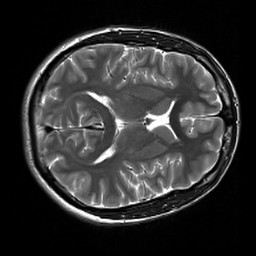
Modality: T2w
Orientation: axial
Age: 22
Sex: male
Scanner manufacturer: siemens
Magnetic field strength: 3 T
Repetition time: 7 s
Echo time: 0.09 s